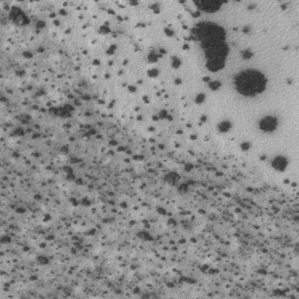
Label: frost